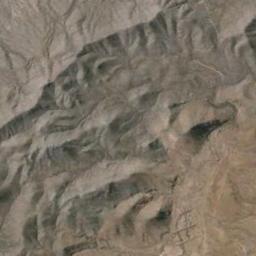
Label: mountain